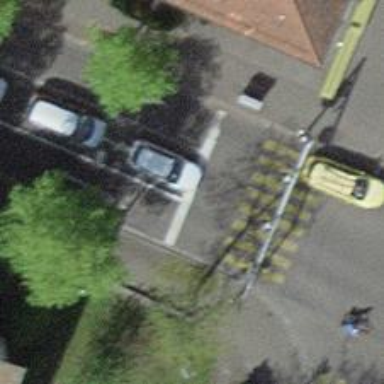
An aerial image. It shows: Road with traffic signals for signaling.